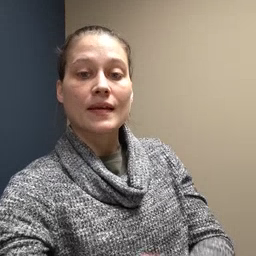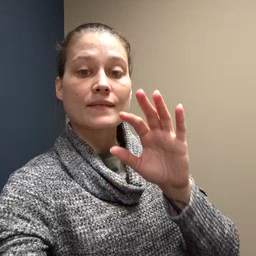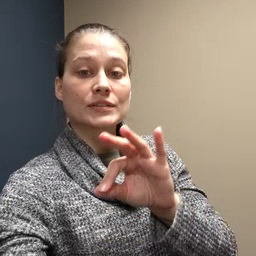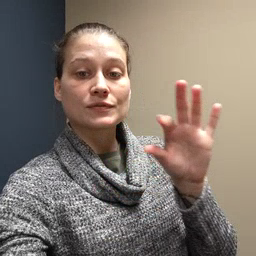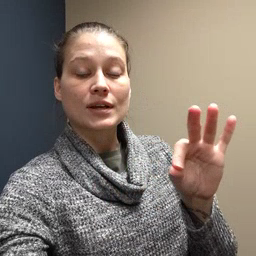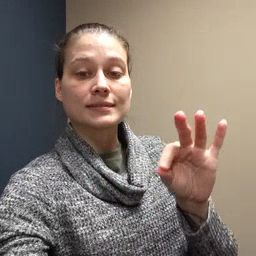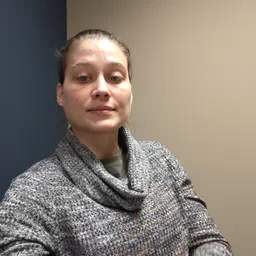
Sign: frenchfries